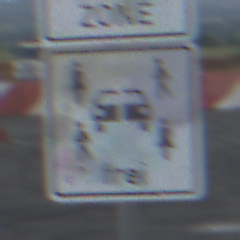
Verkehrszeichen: CarsharingfahrzeugeFrei
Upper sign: BeginnEingeschraenktesHalteverbotZone
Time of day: MorningAfternoon
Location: Outdoor (RoadRail)
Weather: PartlyCloudy
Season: NotSpecified
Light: Natural